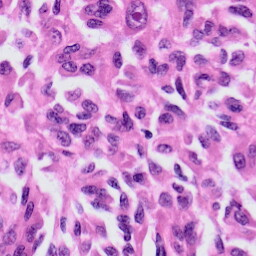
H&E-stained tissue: Skin